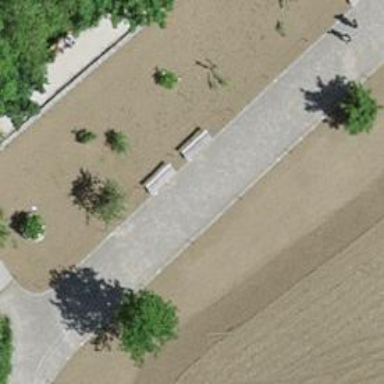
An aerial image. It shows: Bench.